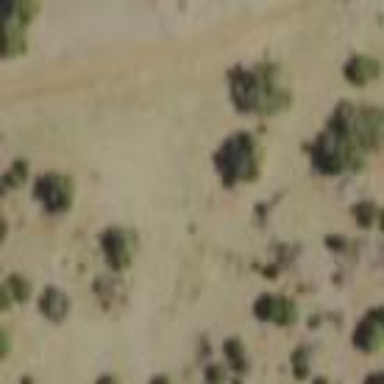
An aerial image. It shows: Area covered in scrub vegetation.